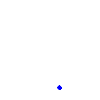
Particle: pion